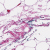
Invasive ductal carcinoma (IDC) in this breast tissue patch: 0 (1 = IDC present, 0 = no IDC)